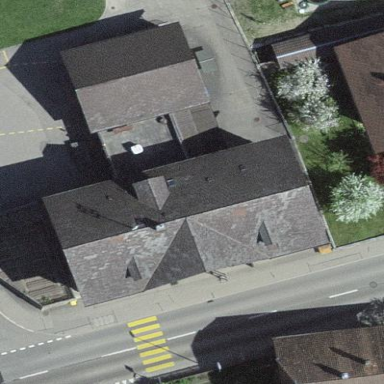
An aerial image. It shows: School building.